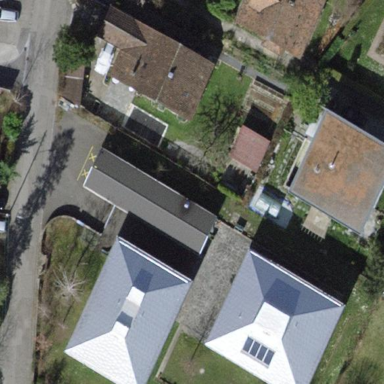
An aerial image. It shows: Garage building.